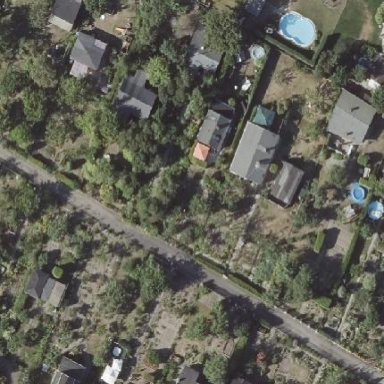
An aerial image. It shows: Fence surrounding allotments plot.